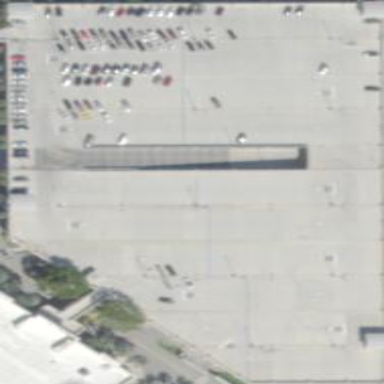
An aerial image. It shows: Multi-storey parking building.